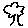
Label: tree